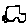
Label: car